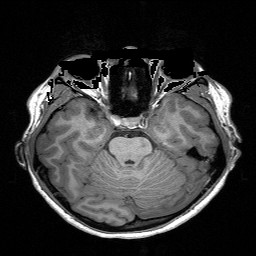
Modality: T1w
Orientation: coronal